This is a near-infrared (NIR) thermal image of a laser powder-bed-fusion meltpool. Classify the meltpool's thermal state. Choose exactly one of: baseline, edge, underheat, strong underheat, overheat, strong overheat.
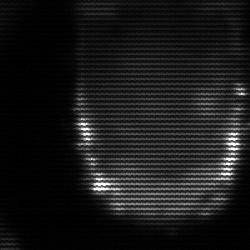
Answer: baseline